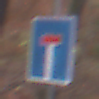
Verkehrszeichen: Sackgasse
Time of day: Midday
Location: Outdoor (Nature)
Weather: Overcast
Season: Autumn
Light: Natural